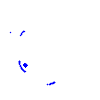
Particle: proton